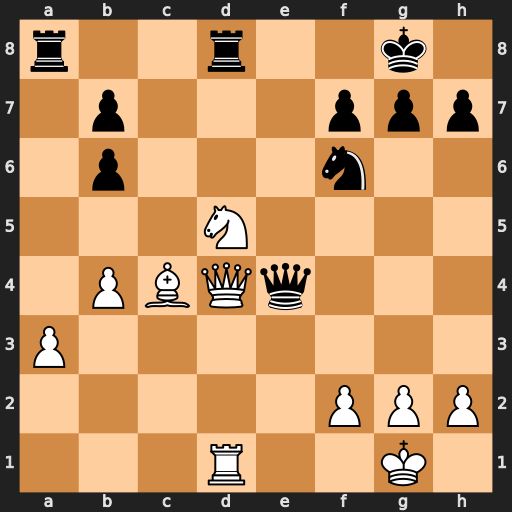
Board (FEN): r2r2k1/1p3ppp/1p3n2/3N4/1PBQq3/P7/5PPP/3R2K1
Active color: w
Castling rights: -
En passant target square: -
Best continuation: Nxf6+ gxf6 Qxe4 Rxd1+ Bf1